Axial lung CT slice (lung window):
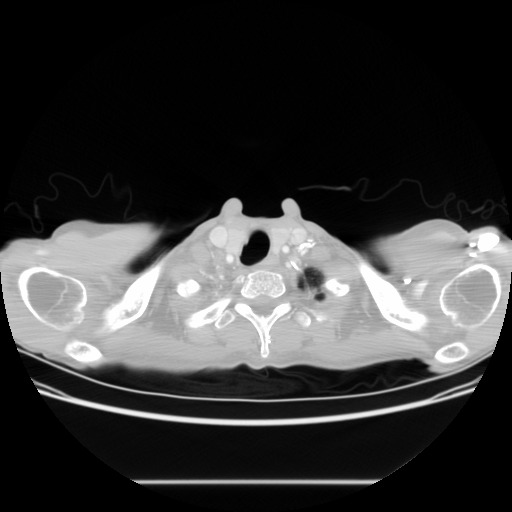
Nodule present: no